Question: I have a 'user' table with user names, and a 'message' table with 'from_id' and 'to_id'. How can I get and using only a single query?
I have used the below query but something is wrong:
'''
select id,name
from user
where 'id' not in (select 'from_id' from message) and
'id' not in (select 'to_ID' from message);
'''
'user'
<URL>
'message'

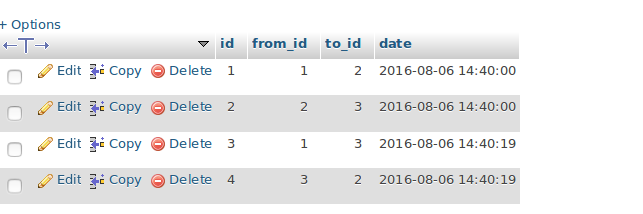
Answer: Try this:
'''
SELECT m.id 'message_id',
'u1'.'name' 'from_name',
'u2'.'name' 'to_name'
FROM 'message' 'm'
JOIN 'user' 'u1' ON 'm'.'from_id' = 'u1'.'id'
JOIN 'user' 'u2' ON 'm'.'to_id' = 'u2'.'id'
'''